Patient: sex M, age 50
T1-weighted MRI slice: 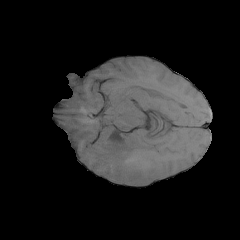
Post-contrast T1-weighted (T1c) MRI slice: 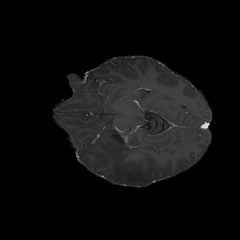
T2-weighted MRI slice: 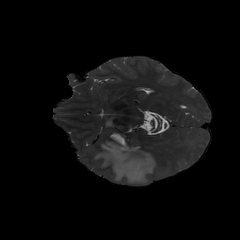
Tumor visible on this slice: yes
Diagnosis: Glioblastoma, IDH-wildtype
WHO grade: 4